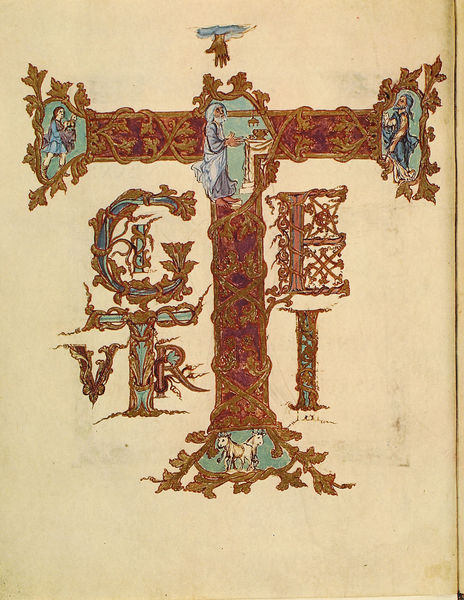
Titel: Drogo Sakramentar
Standort: Herstellungsort: Metz (EU - F)
Institution: Paris, Bibliothèque Nationale
Schlagwörter: gott, hand, mann, menschen, frau, ornament, mensch, kühe, figur, gold, kind, pflanze, pferd, ranken, kuh, ornamente, verzierung, lamm, buch, kreuz, seite, buchstabe, buchstaben, beten, schnörkel, buschstaben, hand gottes, ahnd, t, i, g, e, v